Field crop: maize
Growth stage: 2
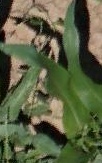
Species: maize